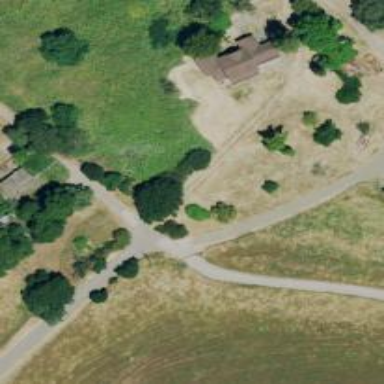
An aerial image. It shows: Driveway.